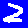
Digit: 2